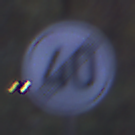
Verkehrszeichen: EndeGeschwindigkeit40
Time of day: Night
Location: Outdoor (Suburban)
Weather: PartlyCloudy
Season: NotSpecified
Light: Artificial